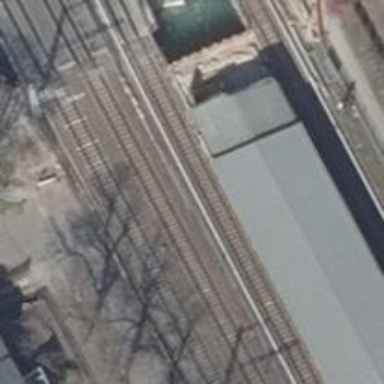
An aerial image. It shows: Railway signal.